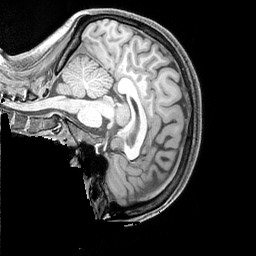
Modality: T1w
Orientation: sagittal